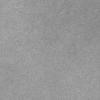
Label: dusty